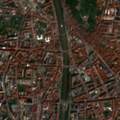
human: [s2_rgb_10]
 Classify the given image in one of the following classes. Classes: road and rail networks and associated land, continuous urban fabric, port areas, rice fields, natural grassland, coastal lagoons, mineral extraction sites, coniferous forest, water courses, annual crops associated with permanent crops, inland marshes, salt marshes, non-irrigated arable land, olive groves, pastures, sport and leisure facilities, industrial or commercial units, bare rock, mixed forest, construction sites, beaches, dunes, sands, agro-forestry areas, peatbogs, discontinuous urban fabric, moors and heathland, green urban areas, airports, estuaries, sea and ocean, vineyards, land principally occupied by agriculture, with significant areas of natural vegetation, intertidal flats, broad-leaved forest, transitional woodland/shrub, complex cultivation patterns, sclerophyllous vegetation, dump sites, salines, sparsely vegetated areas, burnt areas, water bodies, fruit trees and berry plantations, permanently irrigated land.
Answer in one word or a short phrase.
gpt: continuous urban fabric, discontinuous urban fabric, green urban areas